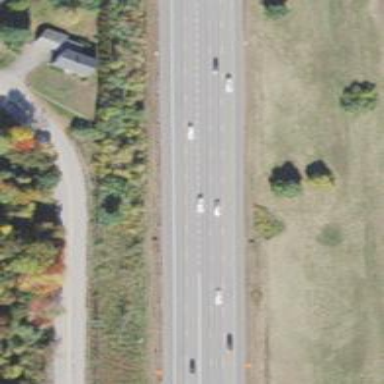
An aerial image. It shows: Asphalt motorway.